Question: In a friend's program written in Pascal (a basic bowling game), the game elements (ball, backouground, etc.) are drawn in a TShape's canvas ('Shape1.Canvas')
The problem is that the element drawn on that Canvas are cropped in a small rectangle on the top left canvas of this TShape. See this screenshot:
Note that I already seen this kind of problem with another Pascal program also using Lazarus/LCL (lazarus's main graphic/ui library) and that this bowling program is running without any bug in Windows, the bug is only experienced in Linux I guess ...
Note also that when drawing on this canvas from a procedure other than the timer's one (for example in OnFormCreate or something), the whole canvas is drawn.
Here are the drawing operations performed (in the timer's procedure):
'''
procedure TForm2.Timer1Timer(Sender: TObject);
var
i: integer;
affich:word;
begin
Shape1.Canvas.Clear;
Lapiste.display(shape1.Canvas);
Laboule.move(Coupcourant, Lapiste);
Laboule.display(Shape1.Canvas);
//LeTabQuilles.collision(CoupCourant);
for i := 1 to 10 do
begin
LeTabQuilles.tab[i].check(LaBoule, CoupCourant);
(LeTabQuilles.tab[i] as CQuille).display(shape1.Canvas);
end;
// ... (rest of the procedure)
'''
The drawing operations (.display) basically draw bitmaps in the canvas given as an attribute ...
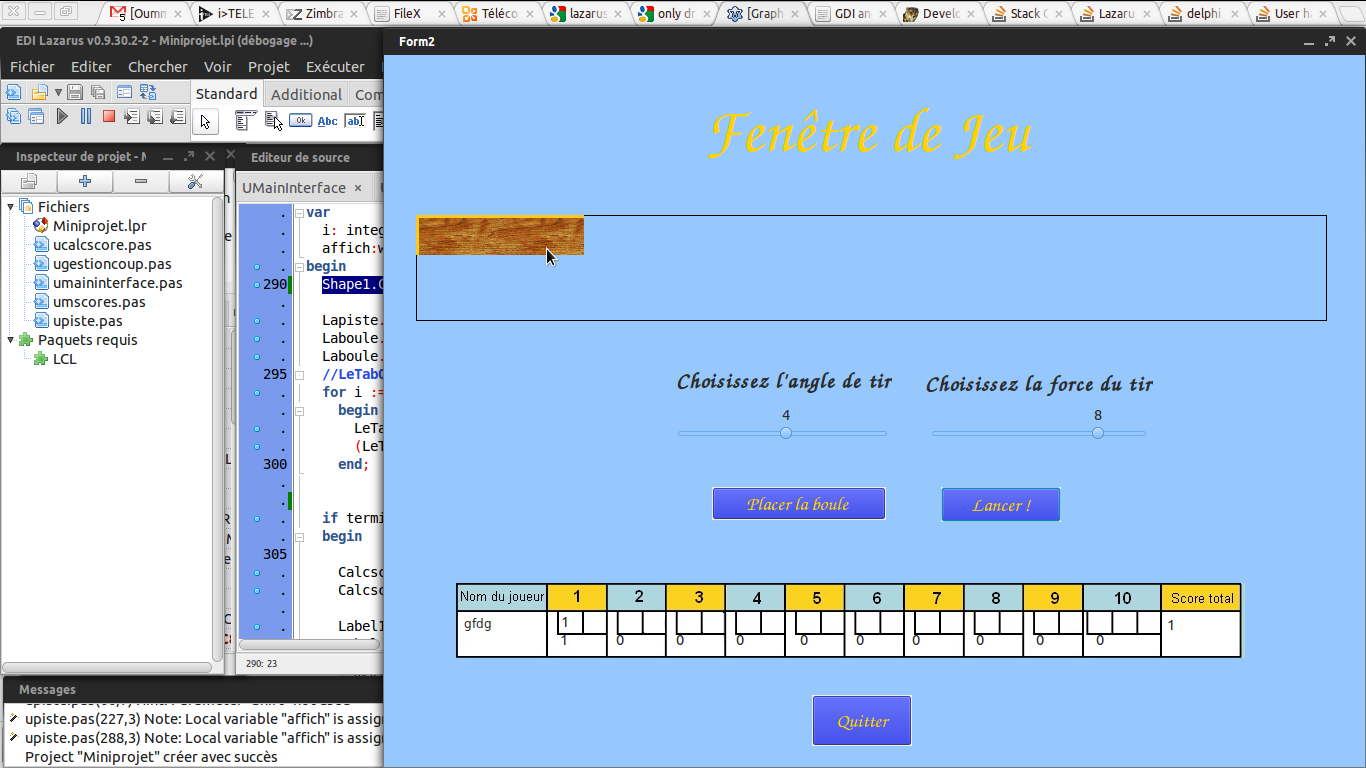
Answer: It seems like not all Canvases are born equal :).
The problem was solved by simply replacing the 'TShape' by a 'TImage'.
Note that this problem is really frequent (at least in my school, and only in Linux) and also happens if you draw directly on the Form's canvas (which is kind of stupid btw).